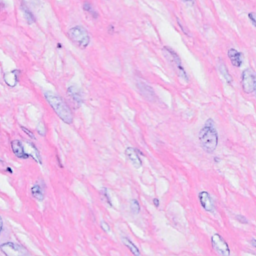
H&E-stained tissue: Breast